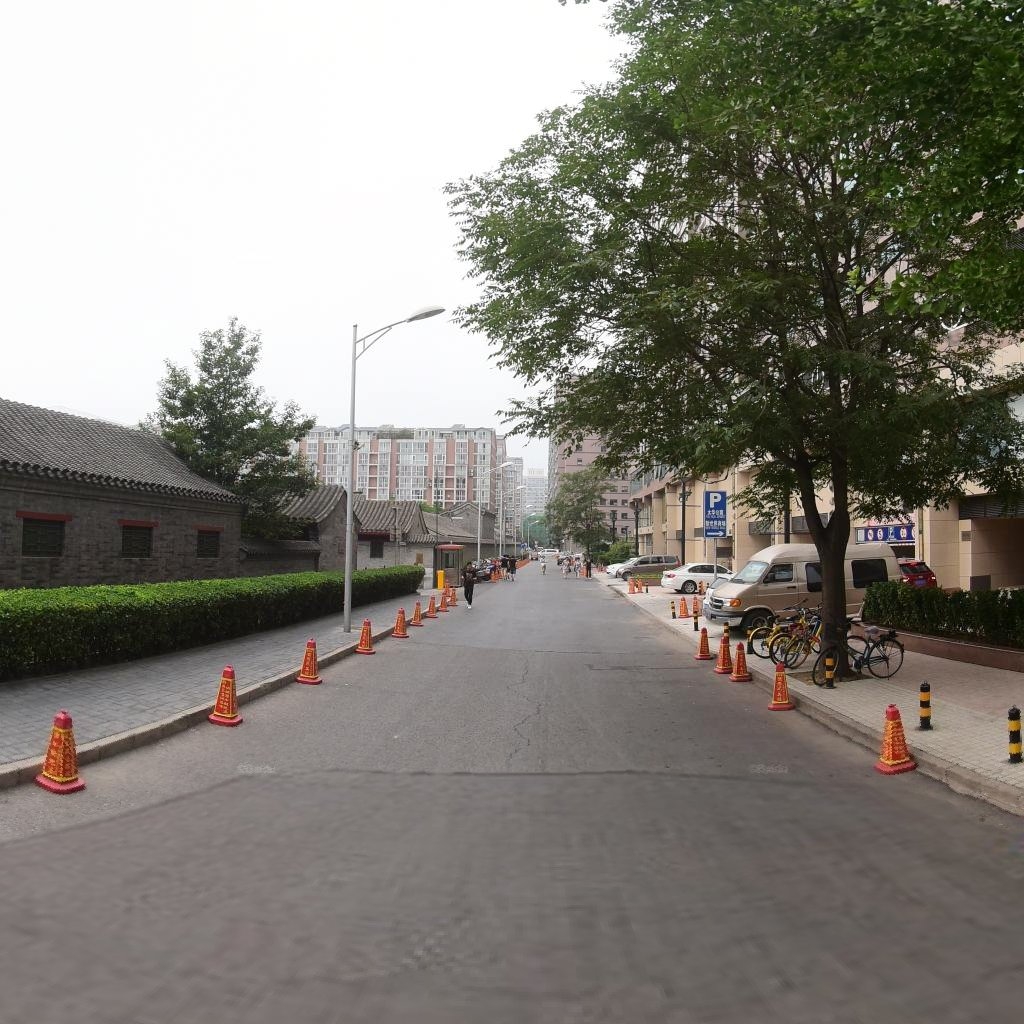
Region: Dongcheng
Road damage annotations: transverse crack, longitudinal crack